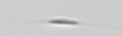
Label: Cylindrotheca_morphotype1